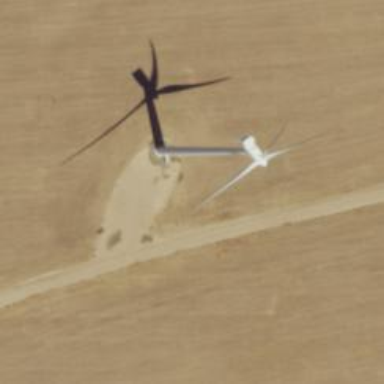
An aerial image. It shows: Wind generator using horizontal axis wind turbines.